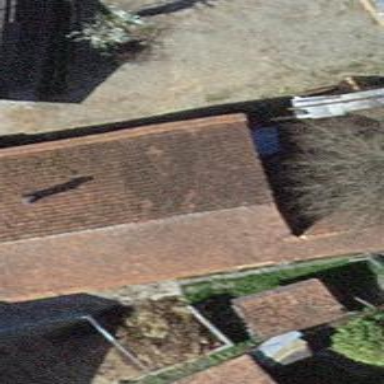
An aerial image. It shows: Barn.